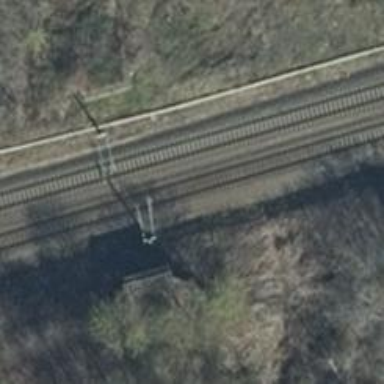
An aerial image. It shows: Milestone along the railway track with catenary mast.